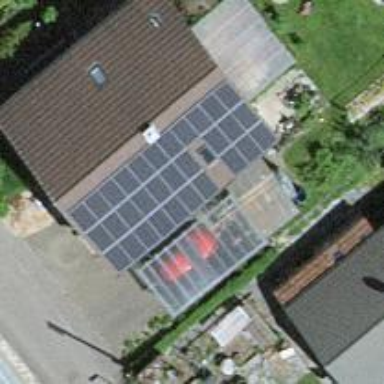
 consisting of solar photovoltaic panels."